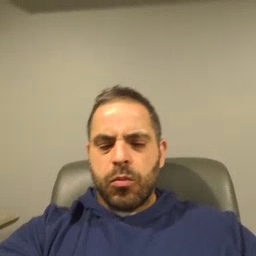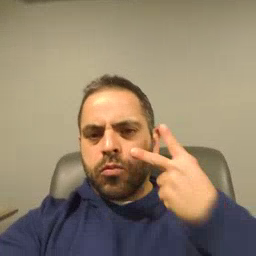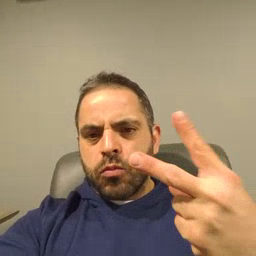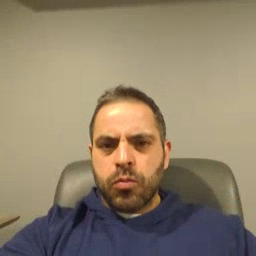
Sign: look